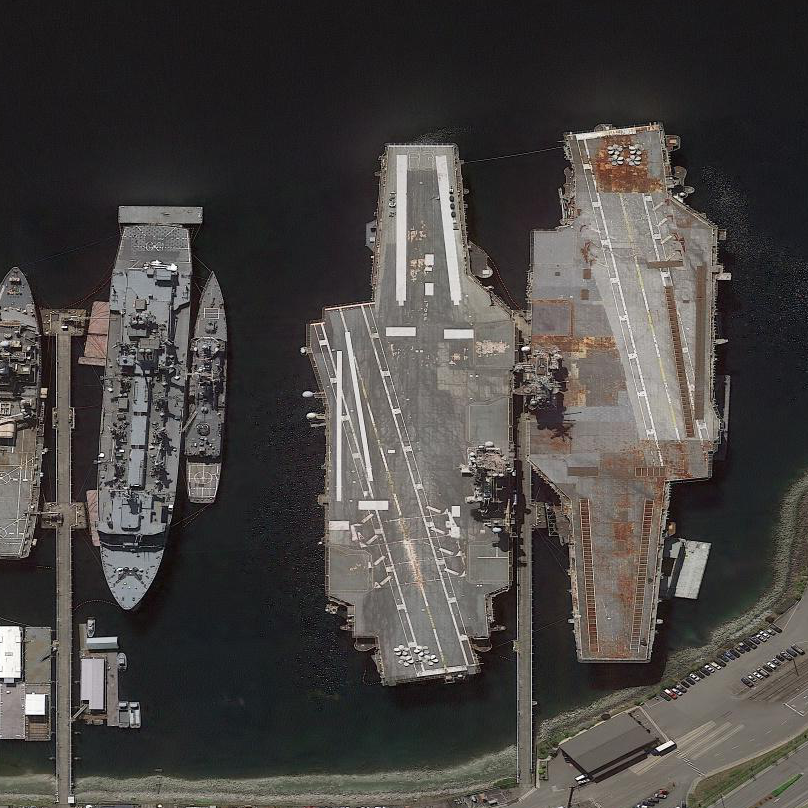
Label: aircraft_carrier